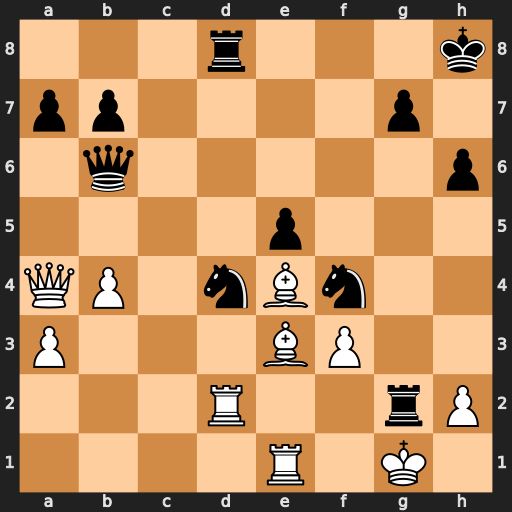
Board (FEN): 3r3k/pp4p1/1q5p/4p3/QP1nBn2/P3BP2/3R2rP/4R1K1
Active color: w
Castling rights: -
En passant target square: -
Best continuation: Rxg2 Nxg2 Kxg2